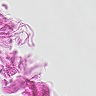
Metastatic tissue present: no